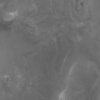
Atmospheric dust classification: not_dusty